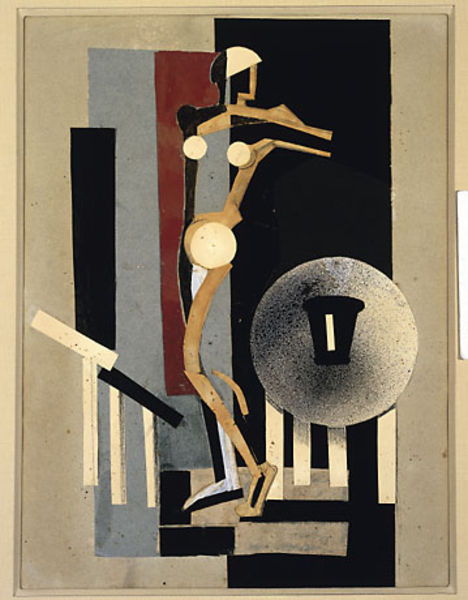
Titel: Collage Design for a Costume, Collage Design for a Costume
Künstler: Aleksandra Ekster (Exter)
Standort: Amherst (Massachusetts, USA)
Institution: Mead Art Museum, Amherst College
Schlagwörter: grau, blue, hat, red, white, arm, gray, grey, print, staircase, frau, man, nude, color, cubist, abstract, schwarz, abstraction, circle, futurism, lines, figure, simple, contraposto, collage, russian, constructivism, figur, treppe, blacl, spray paint, cut paper, blase, kugel, ttanz, treppengeländer